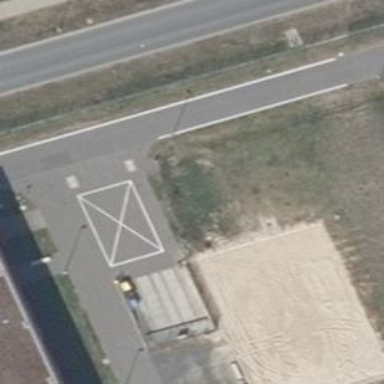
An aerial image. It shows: Sandy pitch for beach volleyball.